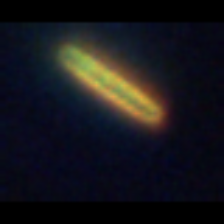
Taxon: Pennate
Group: Diatoms